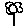
Label: flower